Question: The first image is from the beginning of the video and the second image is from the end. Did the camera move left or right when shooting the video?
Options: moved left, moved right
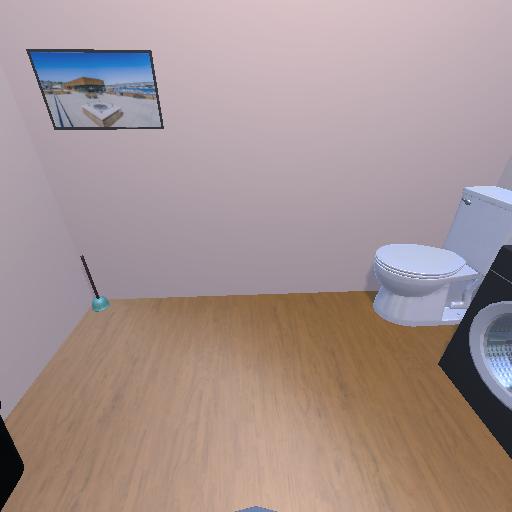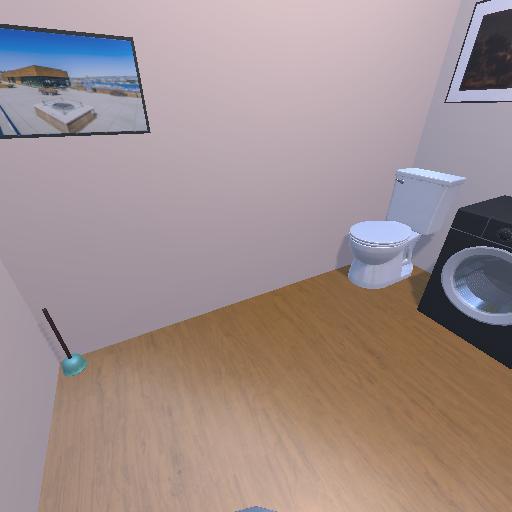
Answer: moved left